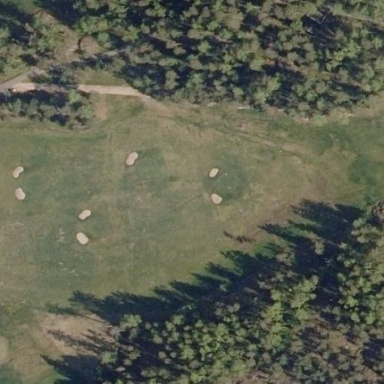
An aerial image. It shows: Grassy area designated for driving range golf.